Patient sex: F
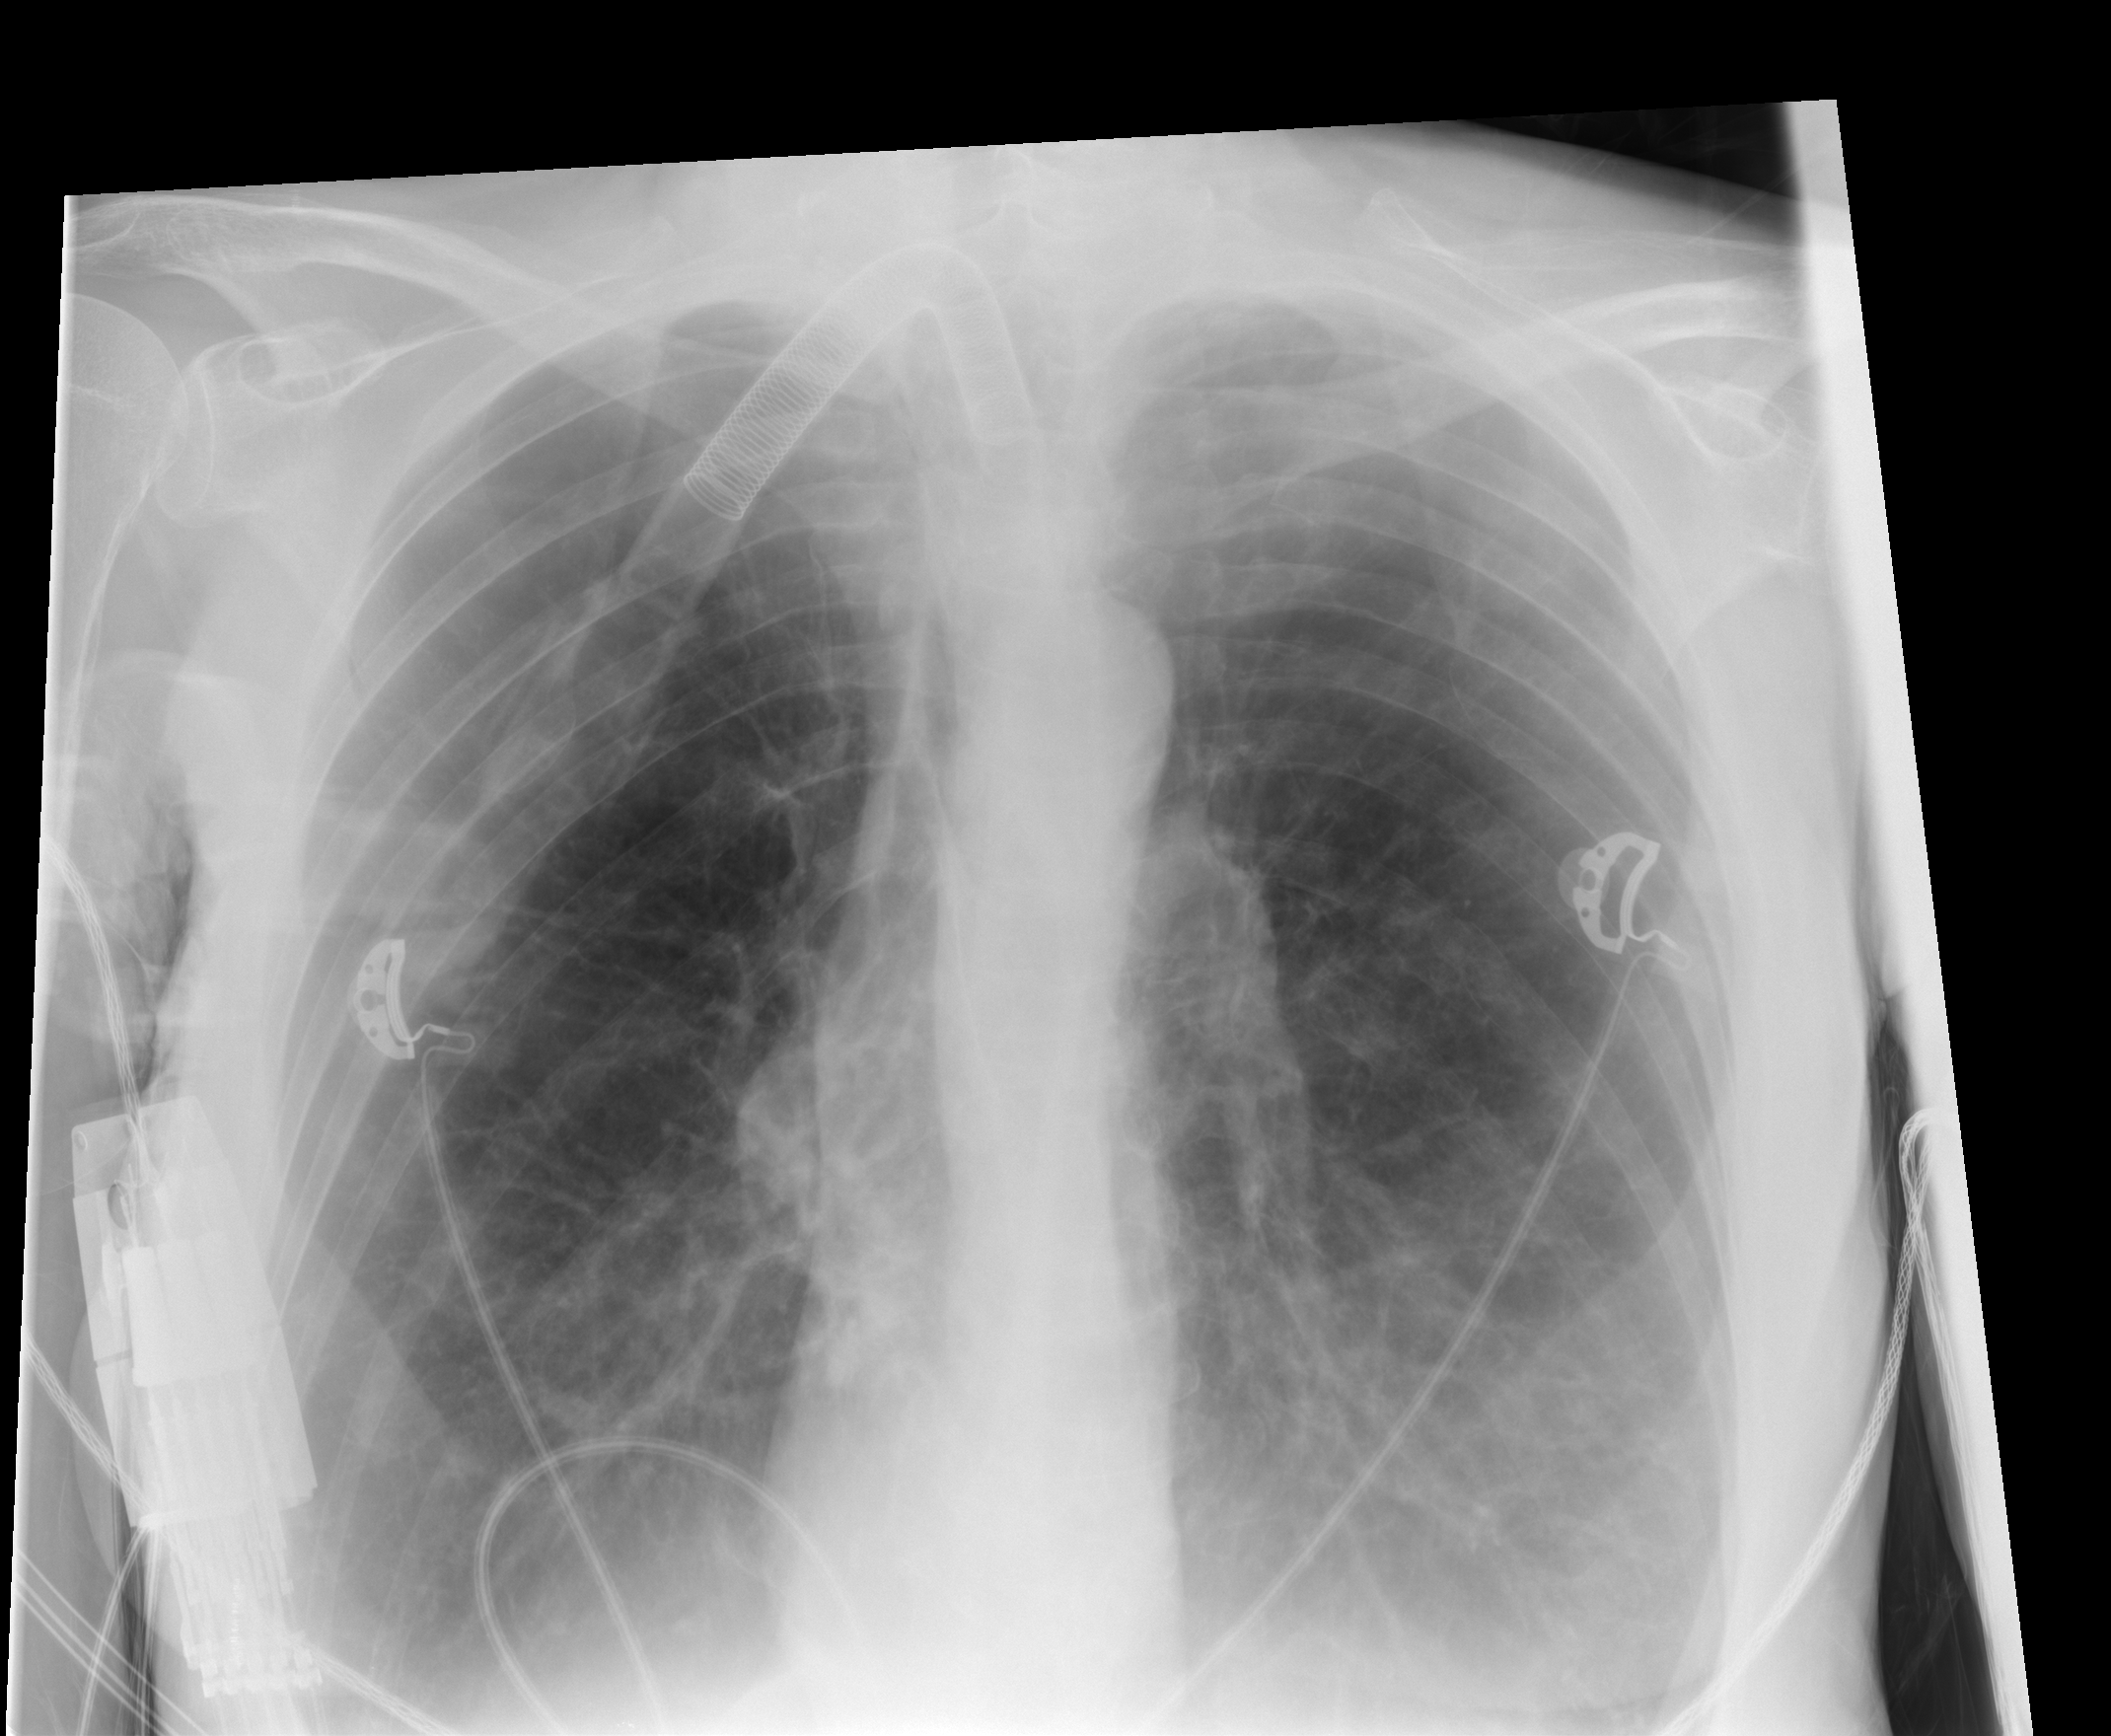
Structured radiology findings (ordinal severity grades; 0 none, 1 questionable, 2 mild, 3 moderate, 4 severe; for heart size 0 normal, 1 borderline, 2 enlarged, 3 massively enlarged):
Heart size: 0
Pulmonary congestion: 0
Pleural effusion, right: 0
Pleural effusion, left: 0
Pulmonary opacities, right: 0
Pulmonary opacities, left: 0
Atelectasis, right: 2
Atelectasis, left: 2